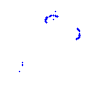
Particle: proton